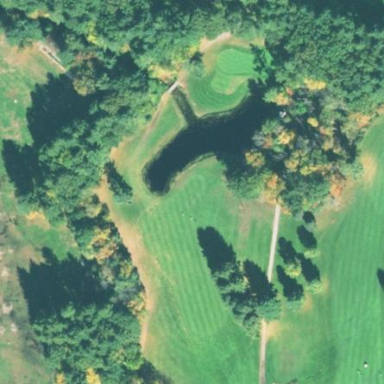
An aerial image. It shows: Golf fairway surrounded by grass.